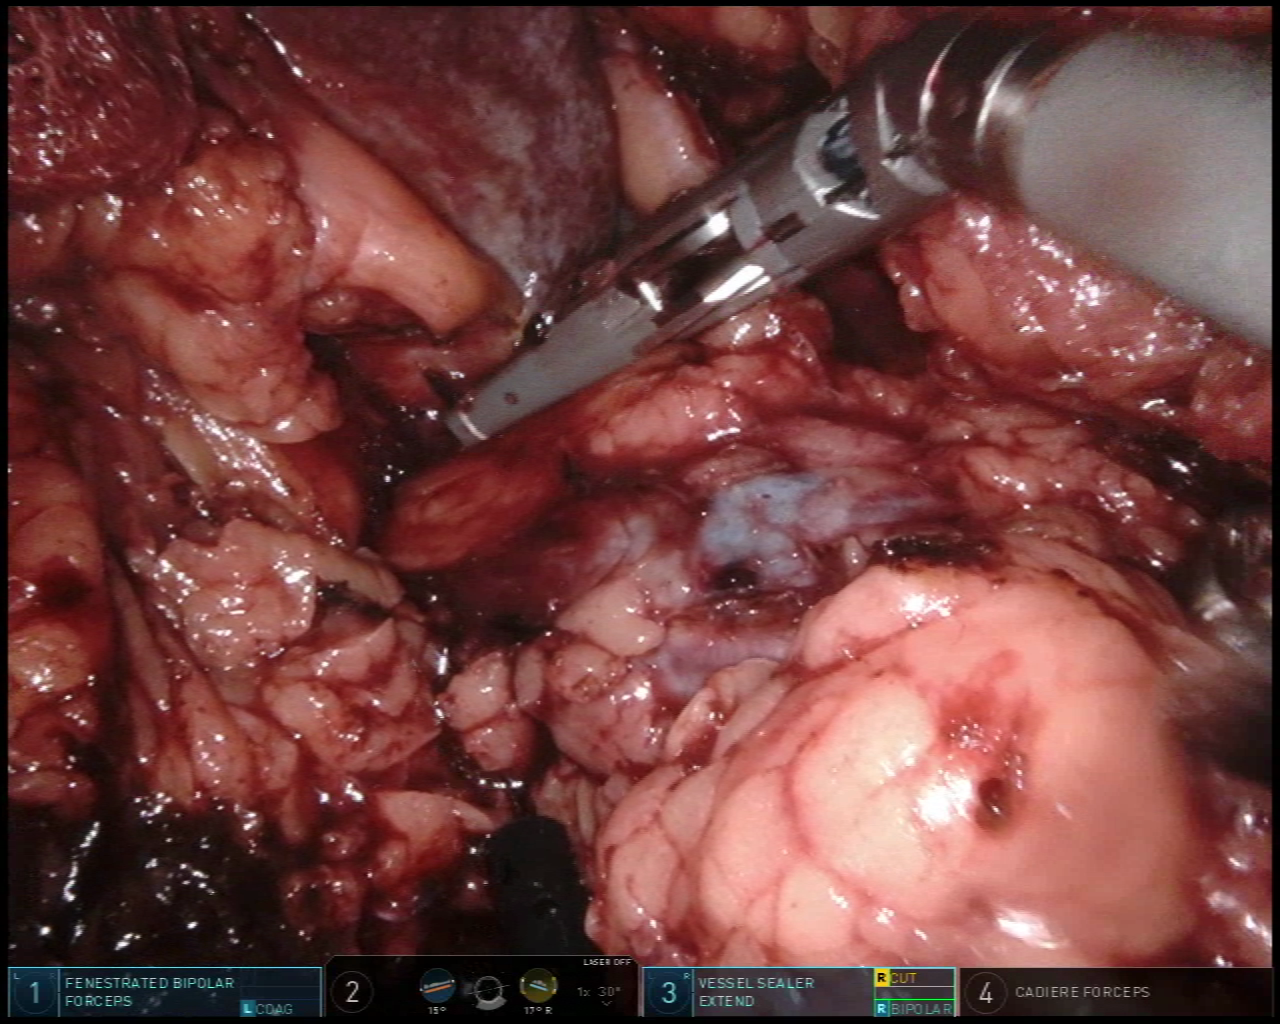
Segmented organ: spleen
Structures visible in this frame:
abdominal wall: no
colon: yes
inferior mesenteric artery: no
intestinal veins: no
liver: no
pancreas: no
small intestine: no
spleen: yes
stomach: no
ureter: no
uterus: no
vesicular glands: no